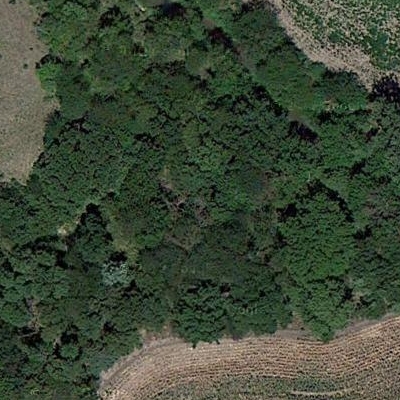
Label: eForest